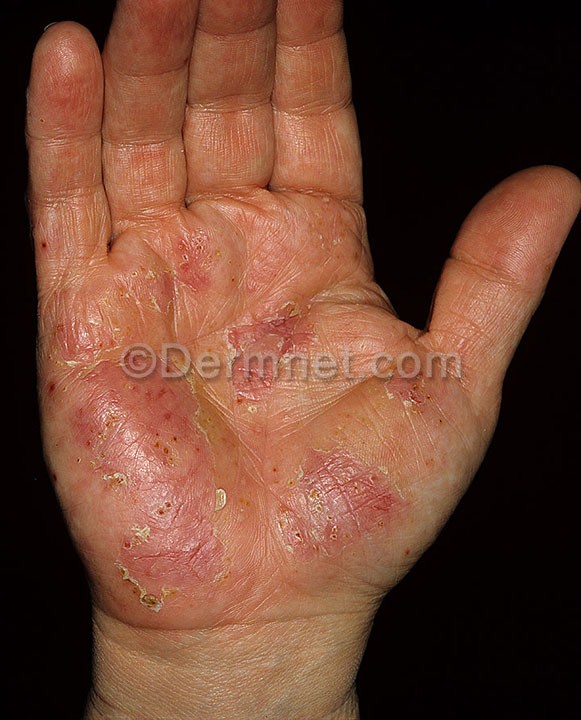
Disease: Eczema Photos